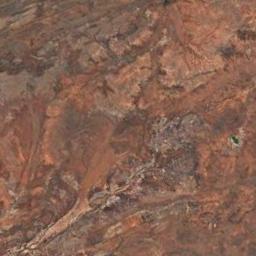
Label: desert